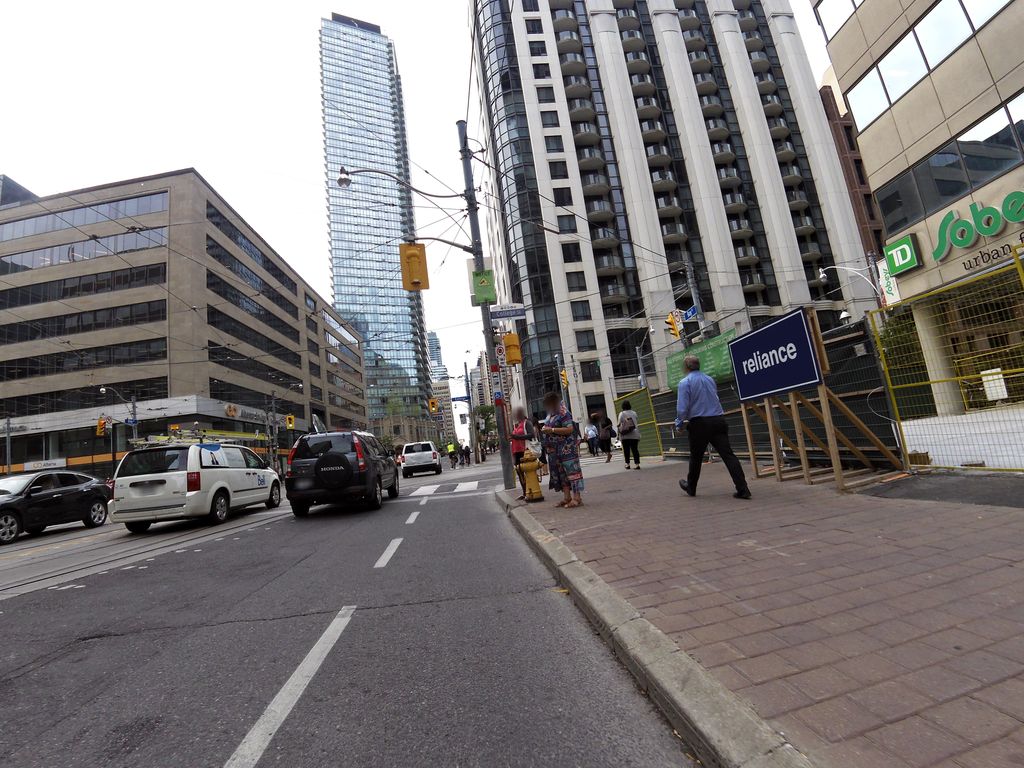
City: toronto